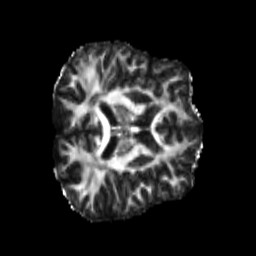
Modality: FA
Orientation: axial
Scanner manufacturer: siemens
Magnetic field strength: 3 T
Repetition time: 4 s
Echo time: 0.0594 s